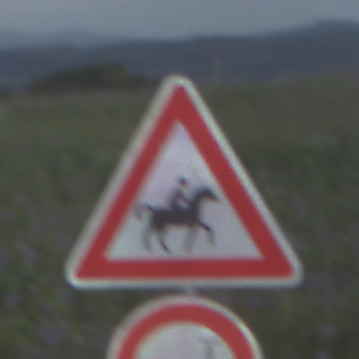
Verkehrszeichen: ReiterLinks
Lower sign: VerbotUeberholenEinspurigeFahrzeuge
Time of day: SunriseSunset
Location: Outdoor (Nature)
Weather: PartlyCloudy
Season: NotSpecified
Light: Natural